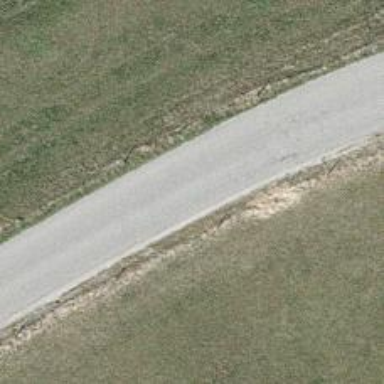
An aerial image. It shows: Tertiary road.